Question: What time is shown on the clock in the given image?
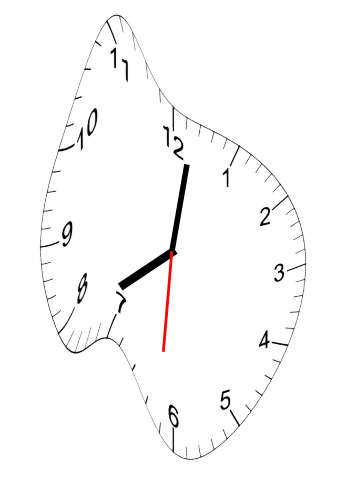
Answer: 08:01:31